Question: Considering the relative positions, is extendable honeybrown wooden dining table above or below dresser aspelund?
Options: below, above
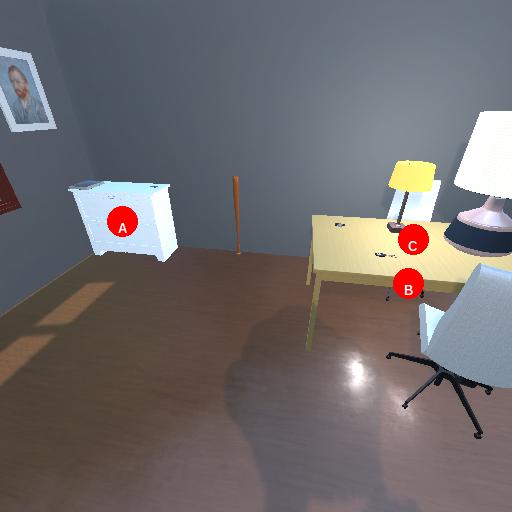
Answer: below